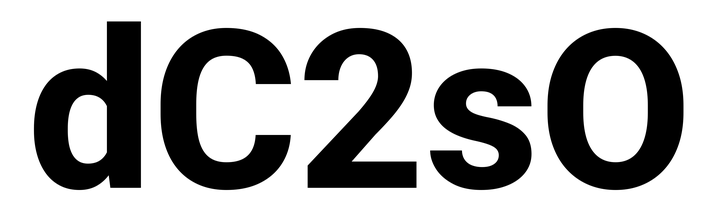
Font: Roboto_ExtraBold